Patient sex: M
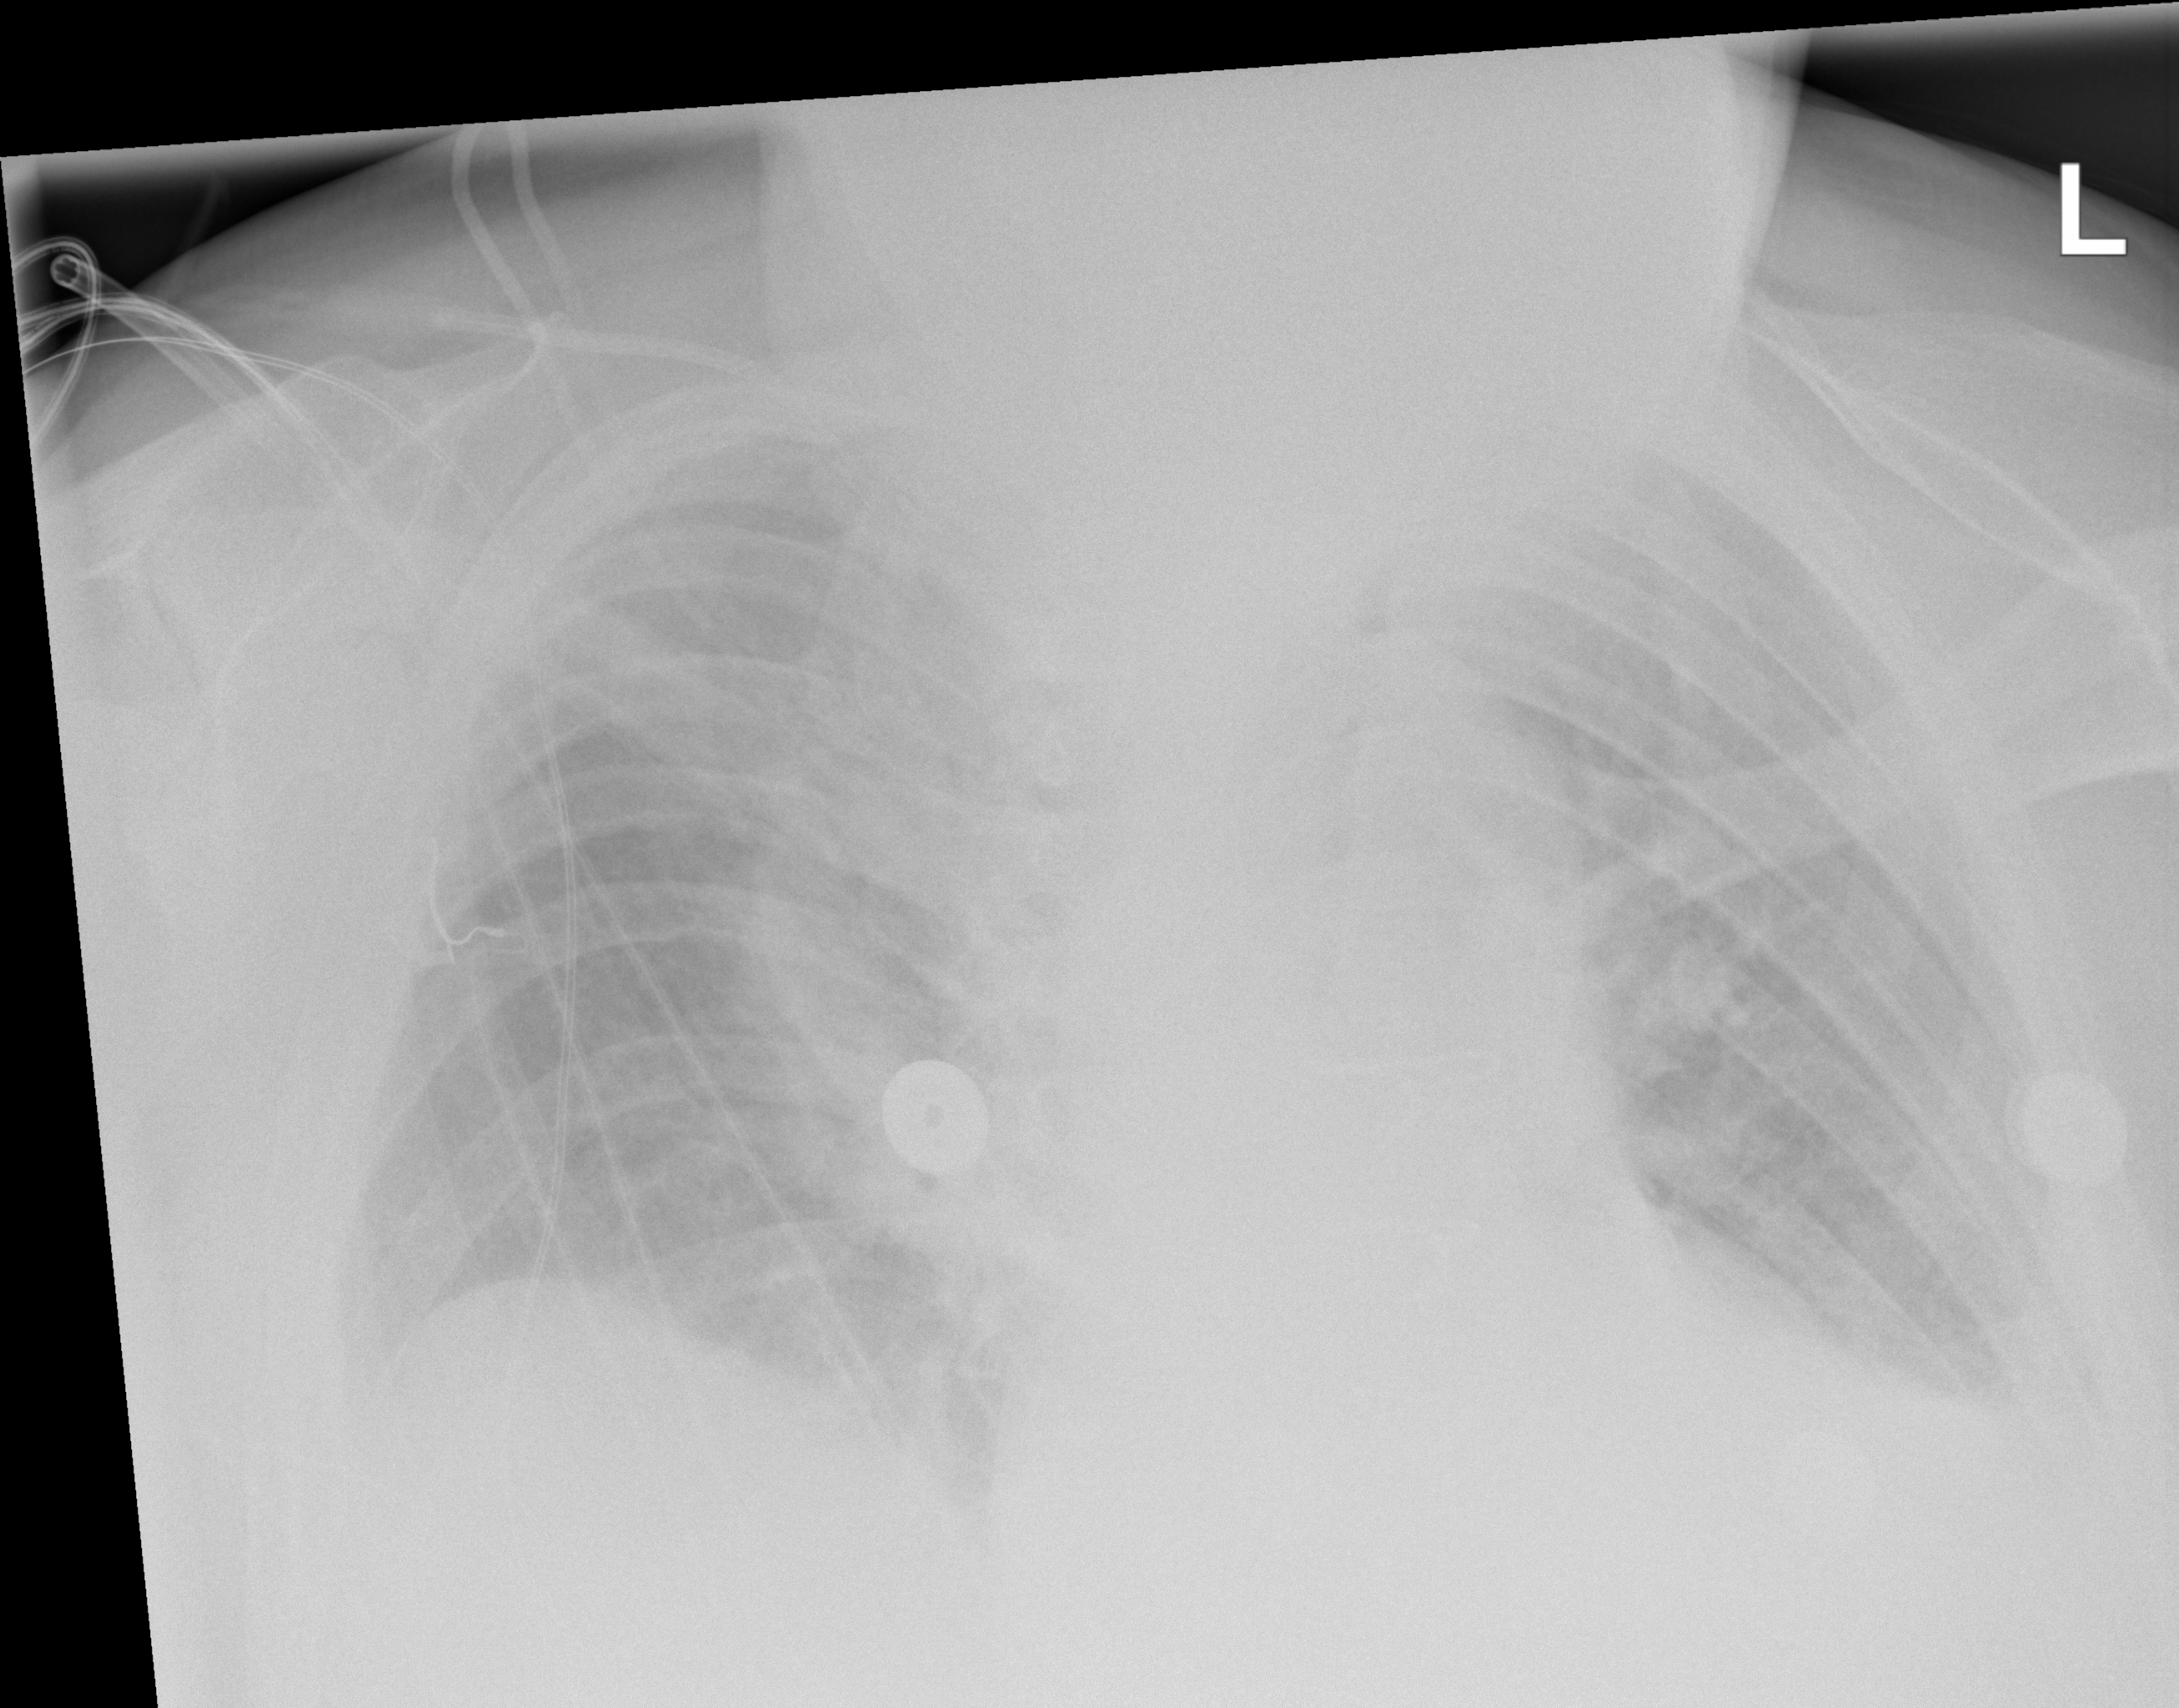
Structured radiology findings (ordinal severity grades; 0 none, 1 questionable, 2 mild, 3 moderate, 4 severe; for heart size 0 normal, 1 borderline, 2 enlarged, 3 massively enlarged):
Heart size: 2
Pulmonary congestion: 2
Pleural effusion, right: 0
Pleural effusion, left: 2
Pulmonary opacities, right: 1
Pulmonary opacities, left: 0
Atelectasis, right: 1
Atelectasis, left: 2